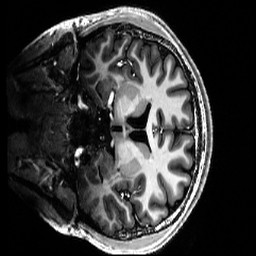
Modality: T1w
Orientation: coronal
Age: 20
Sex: male
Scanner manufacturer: siemens
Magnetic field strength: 6.98 T
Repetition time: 6 s
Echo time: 0.00299 s